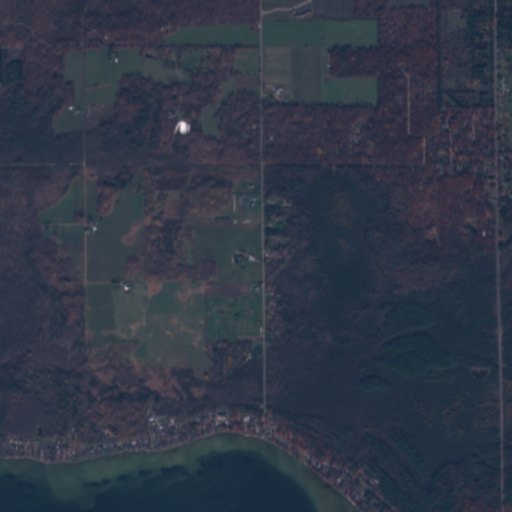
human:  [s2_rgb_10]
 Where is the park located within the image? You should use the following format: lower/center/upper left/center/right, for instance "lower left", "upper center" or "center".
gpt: The park is located in the upper right of the image.
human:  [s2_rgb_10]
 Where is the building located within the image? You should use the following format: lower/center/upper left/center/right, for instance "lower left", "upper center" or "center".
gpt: The building is located in the lower right of the image.
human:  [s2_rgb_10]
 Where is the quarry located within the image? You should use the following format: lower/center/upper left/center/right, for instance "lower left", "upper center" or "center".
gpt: There is no quarry in the image.